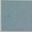
Piece: xx